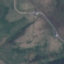
Land use / land cover class: HerbaceousVegetation